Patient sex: F
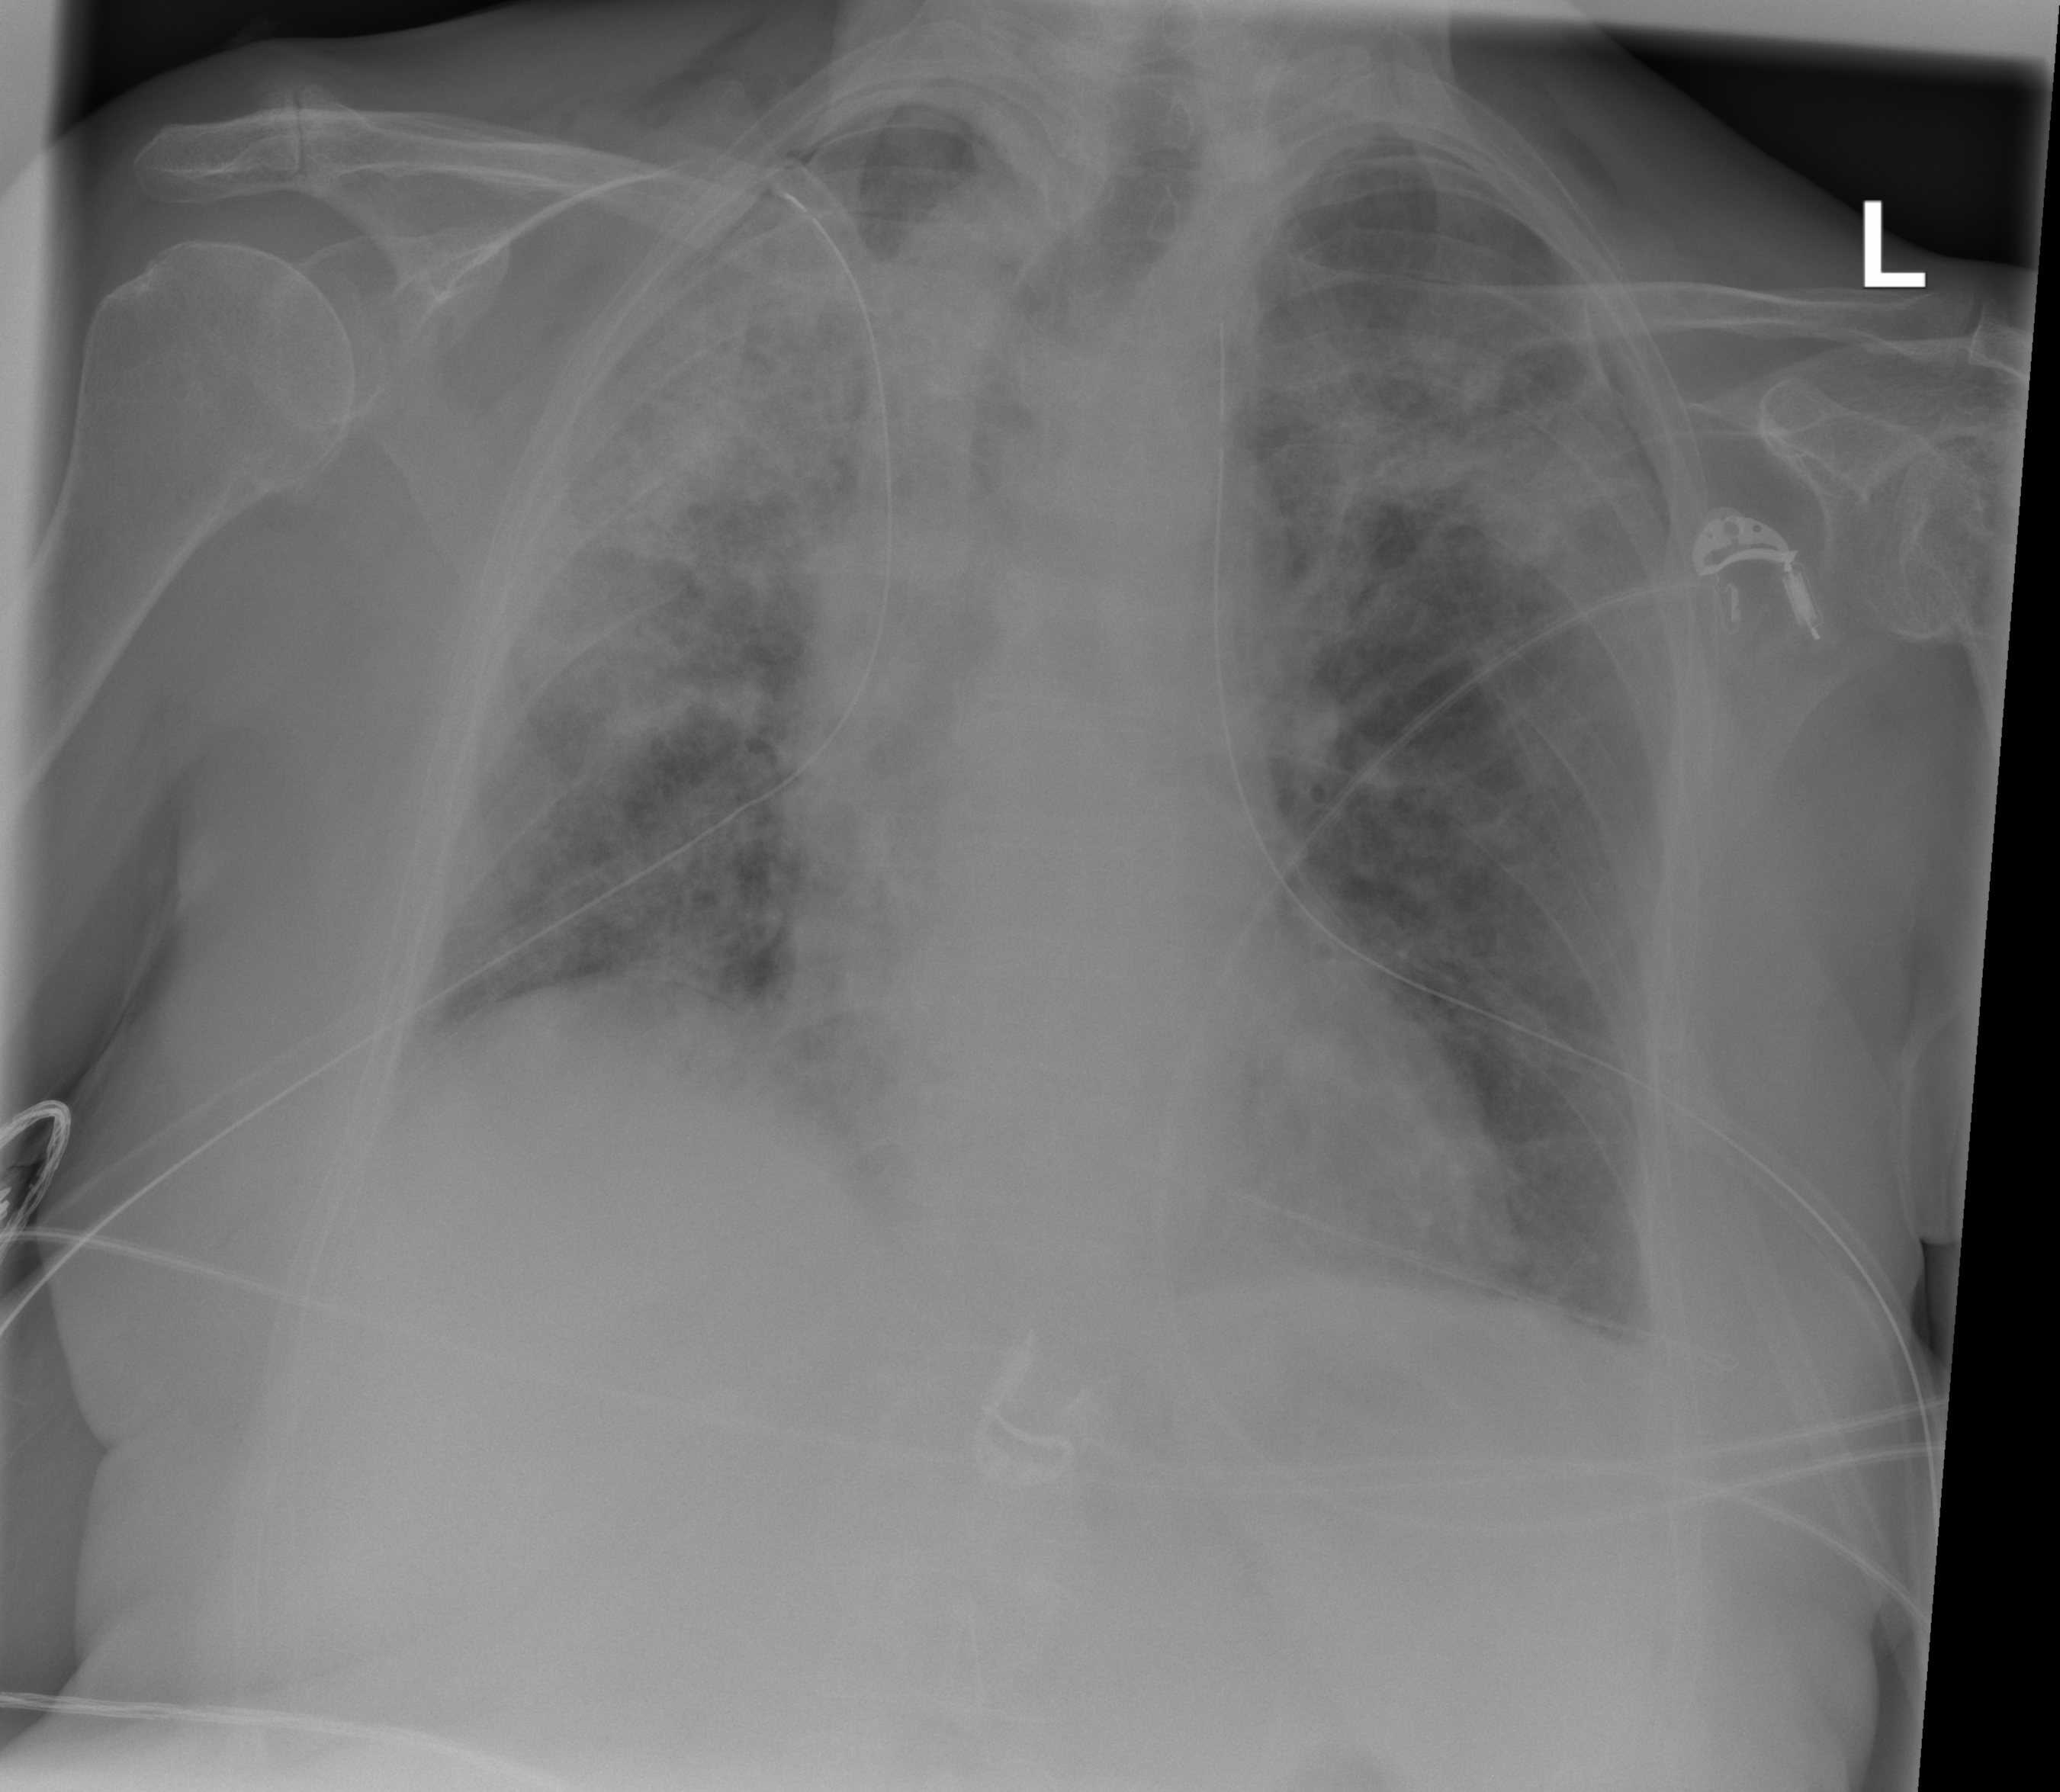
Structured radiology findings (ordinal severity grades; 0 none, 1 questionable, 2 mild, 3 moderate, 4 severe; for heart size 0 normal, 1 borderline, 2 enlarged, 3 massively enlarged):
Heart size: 0
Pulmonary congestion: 0
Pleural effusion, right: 0
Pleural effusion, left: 1
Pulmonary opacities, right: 3
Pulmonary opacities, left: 2
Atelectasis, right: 3
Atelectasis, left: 2